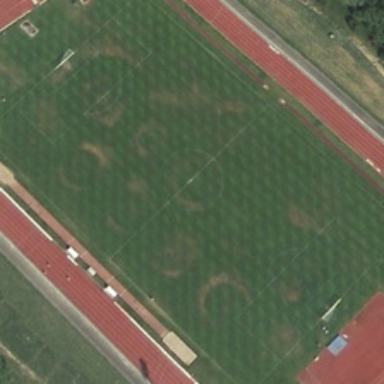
A playground is near several green trees .